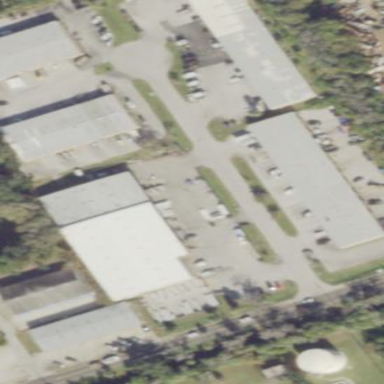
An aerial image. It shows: Commercial building.